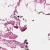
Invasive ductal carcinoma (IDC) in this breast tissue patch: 0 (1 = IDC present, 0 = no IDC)